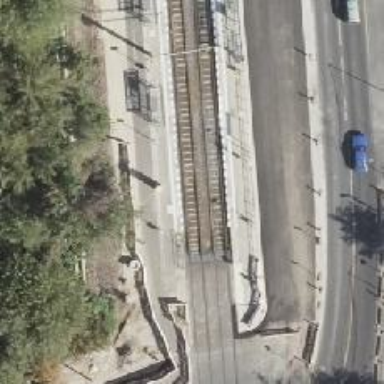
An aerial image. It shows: Tram stop.